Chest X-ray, PA view. Patient: 73 years old, sex M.
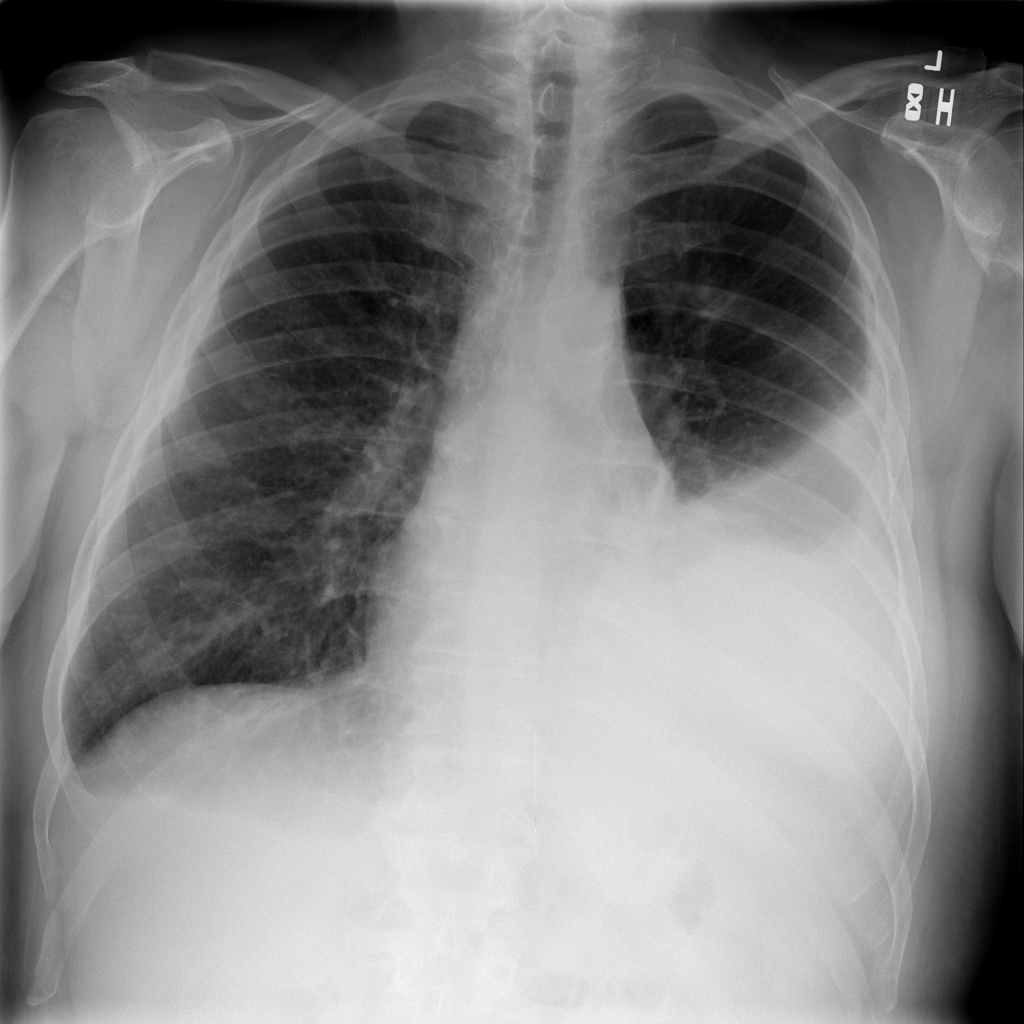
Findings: Effusion, Nodule